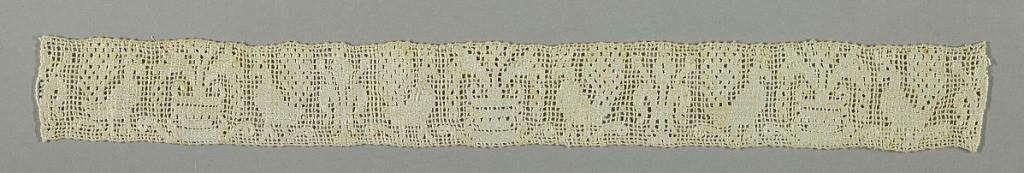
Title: Border
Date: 16th century
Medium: linen Technique: needlework on gauze weave
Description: Narrow border of heavy net embroidered with a pattern of confronted animals.